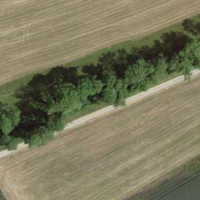
EUNIS habitat code: 52
Species observed at this site:
Juglans regia